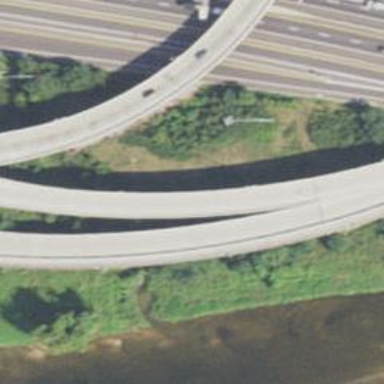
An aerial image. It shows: Bridge over motorway_link.